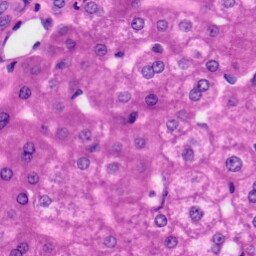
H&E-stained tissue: Liver